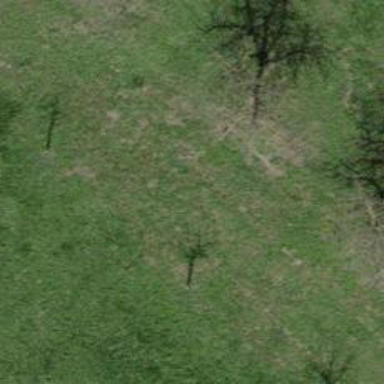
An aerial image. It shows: Row of trees in natural setting.